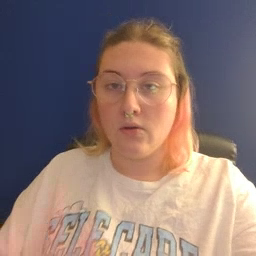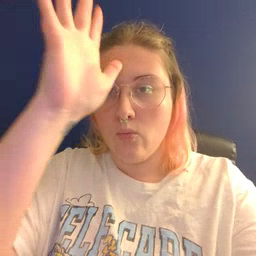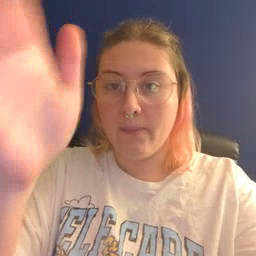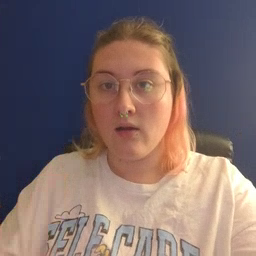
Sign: grandpa